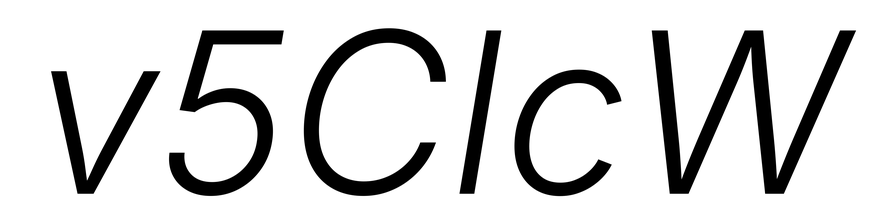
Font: Inter-Italic_Light_Italic